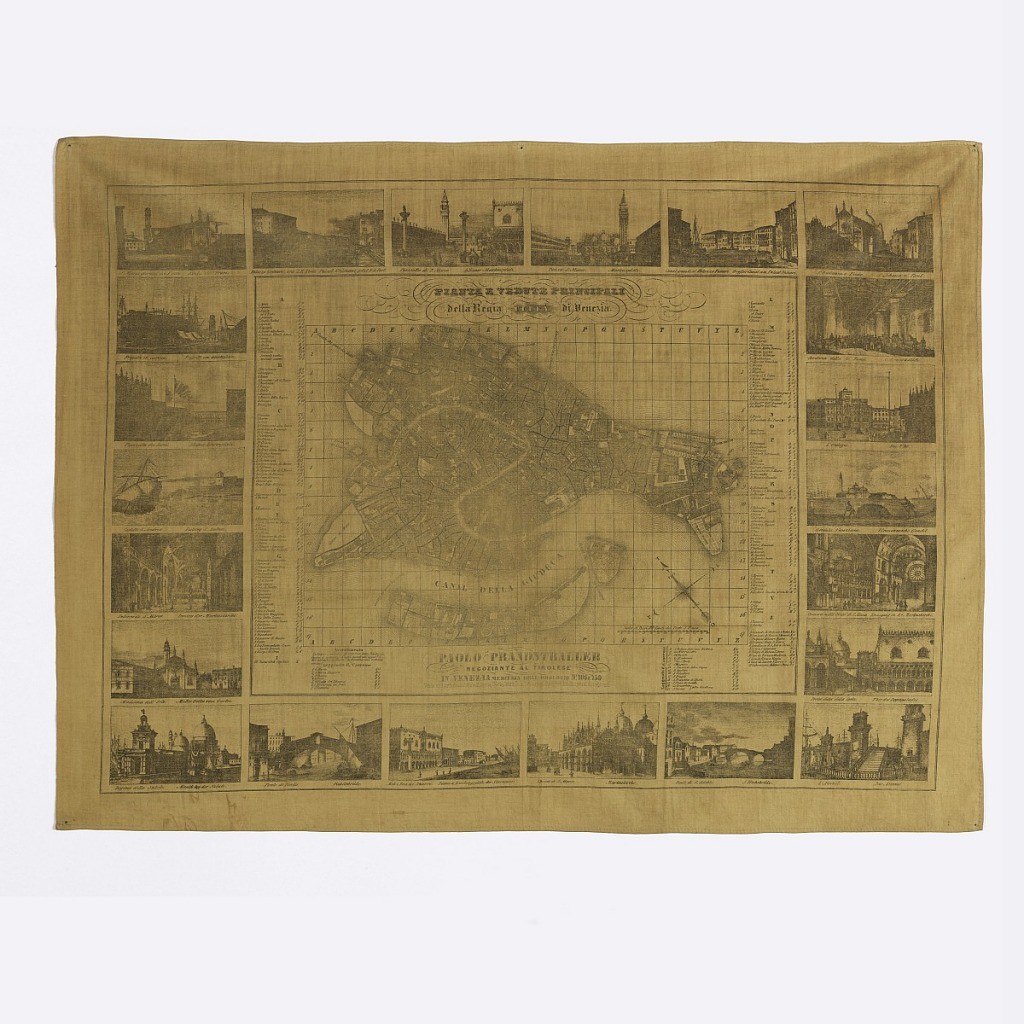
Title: Handkerchief
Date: late 19th century
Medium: cotton Technique: printed on plain weave
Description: Border: pictures of different parts of Venice
Field: map of Venice
Colors: black